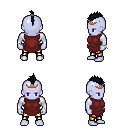
a pixel art fantasy rpg character, male body template, dark elf, purple skin, maroon tunic, gold greaves, raven mohawk hairstyle, bronze tiara, bracelets, four views (front, back, left, right), 2x2 character sprite sheet, small pixel art, hard edges, no anti-aliasing